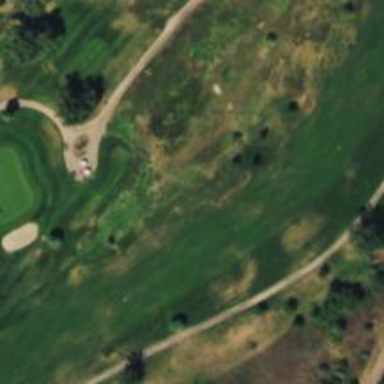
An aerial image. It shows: View of golf hole.